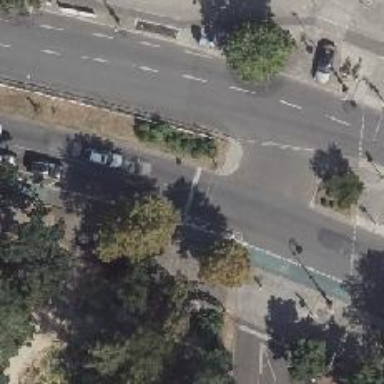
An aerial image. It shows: Road with traffic signals.